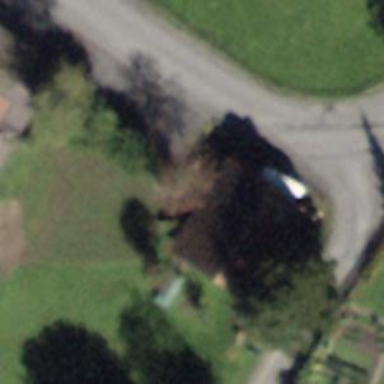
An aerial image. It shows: Rural barn.